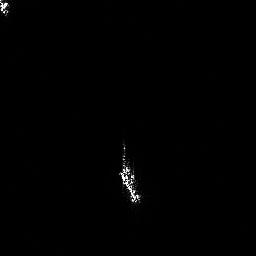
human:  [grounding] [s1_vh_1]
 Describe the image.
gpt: In the satellite image, there is  <ref>1 large ship </ref> <box>[[44, 54, 55, 78, 0]]</box> located at center.